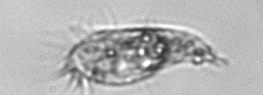
Label: Euplotes